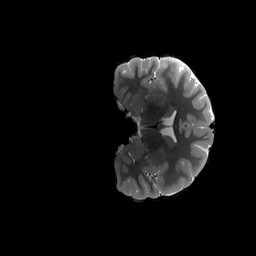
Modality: T2w
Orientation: coronal
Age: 20
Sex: female
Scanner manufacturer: siemens
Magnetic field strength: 3 T
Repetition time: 3.2 s
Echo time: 0.564 s